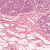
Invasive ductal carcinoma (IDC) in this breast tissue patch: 0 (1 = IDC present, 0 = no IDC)